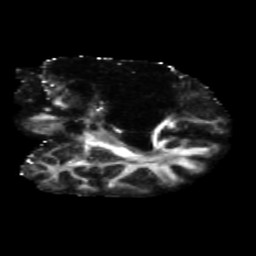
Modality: FA
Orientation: coronal
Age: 48
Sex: male
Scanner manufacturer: siemens
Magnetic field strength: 3 T
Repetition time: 5.47 s
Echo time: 0.0854 s